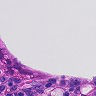
Metastatic tissue present: yes